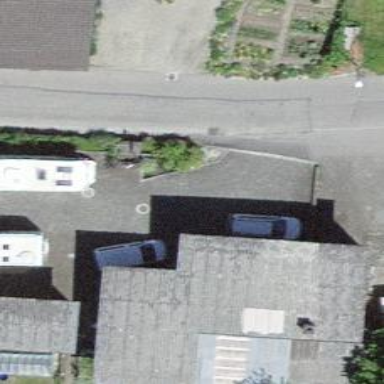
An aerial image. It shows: Shed.